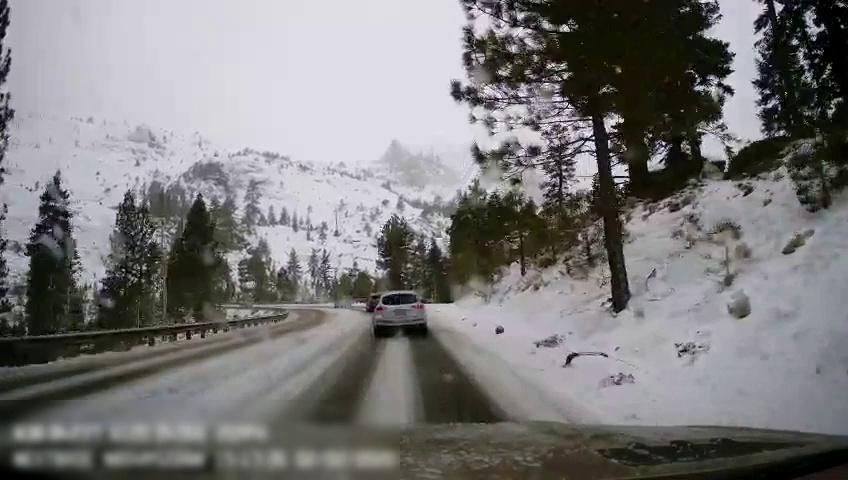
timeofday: Day
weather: Snowy
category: Drivable Space
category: Vehicles | Car
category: Vehicles | Car
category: Vehicles | Car